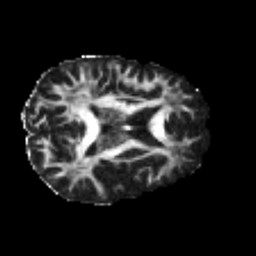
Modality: FA
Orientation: axial
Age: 19
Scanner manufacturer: philips
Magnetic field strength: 3 T
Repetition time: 8.573 s
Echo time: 0.1268 s